Interaction volume radius: 5 \u00c5
Interaction volume height: 25 \u00c5
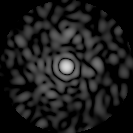
Disorder parameter: 0.8457